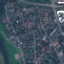
Label: Residential